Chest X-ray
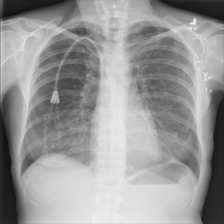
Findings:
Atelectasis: negative
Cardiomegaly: negative
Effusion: negative
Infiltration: negative
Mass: negative
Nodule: negative
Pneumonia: negative
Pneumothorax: negative
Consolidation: negative
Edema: negative
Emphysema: negative
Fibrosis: negative
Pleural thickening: negative
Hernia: negative